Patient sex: F
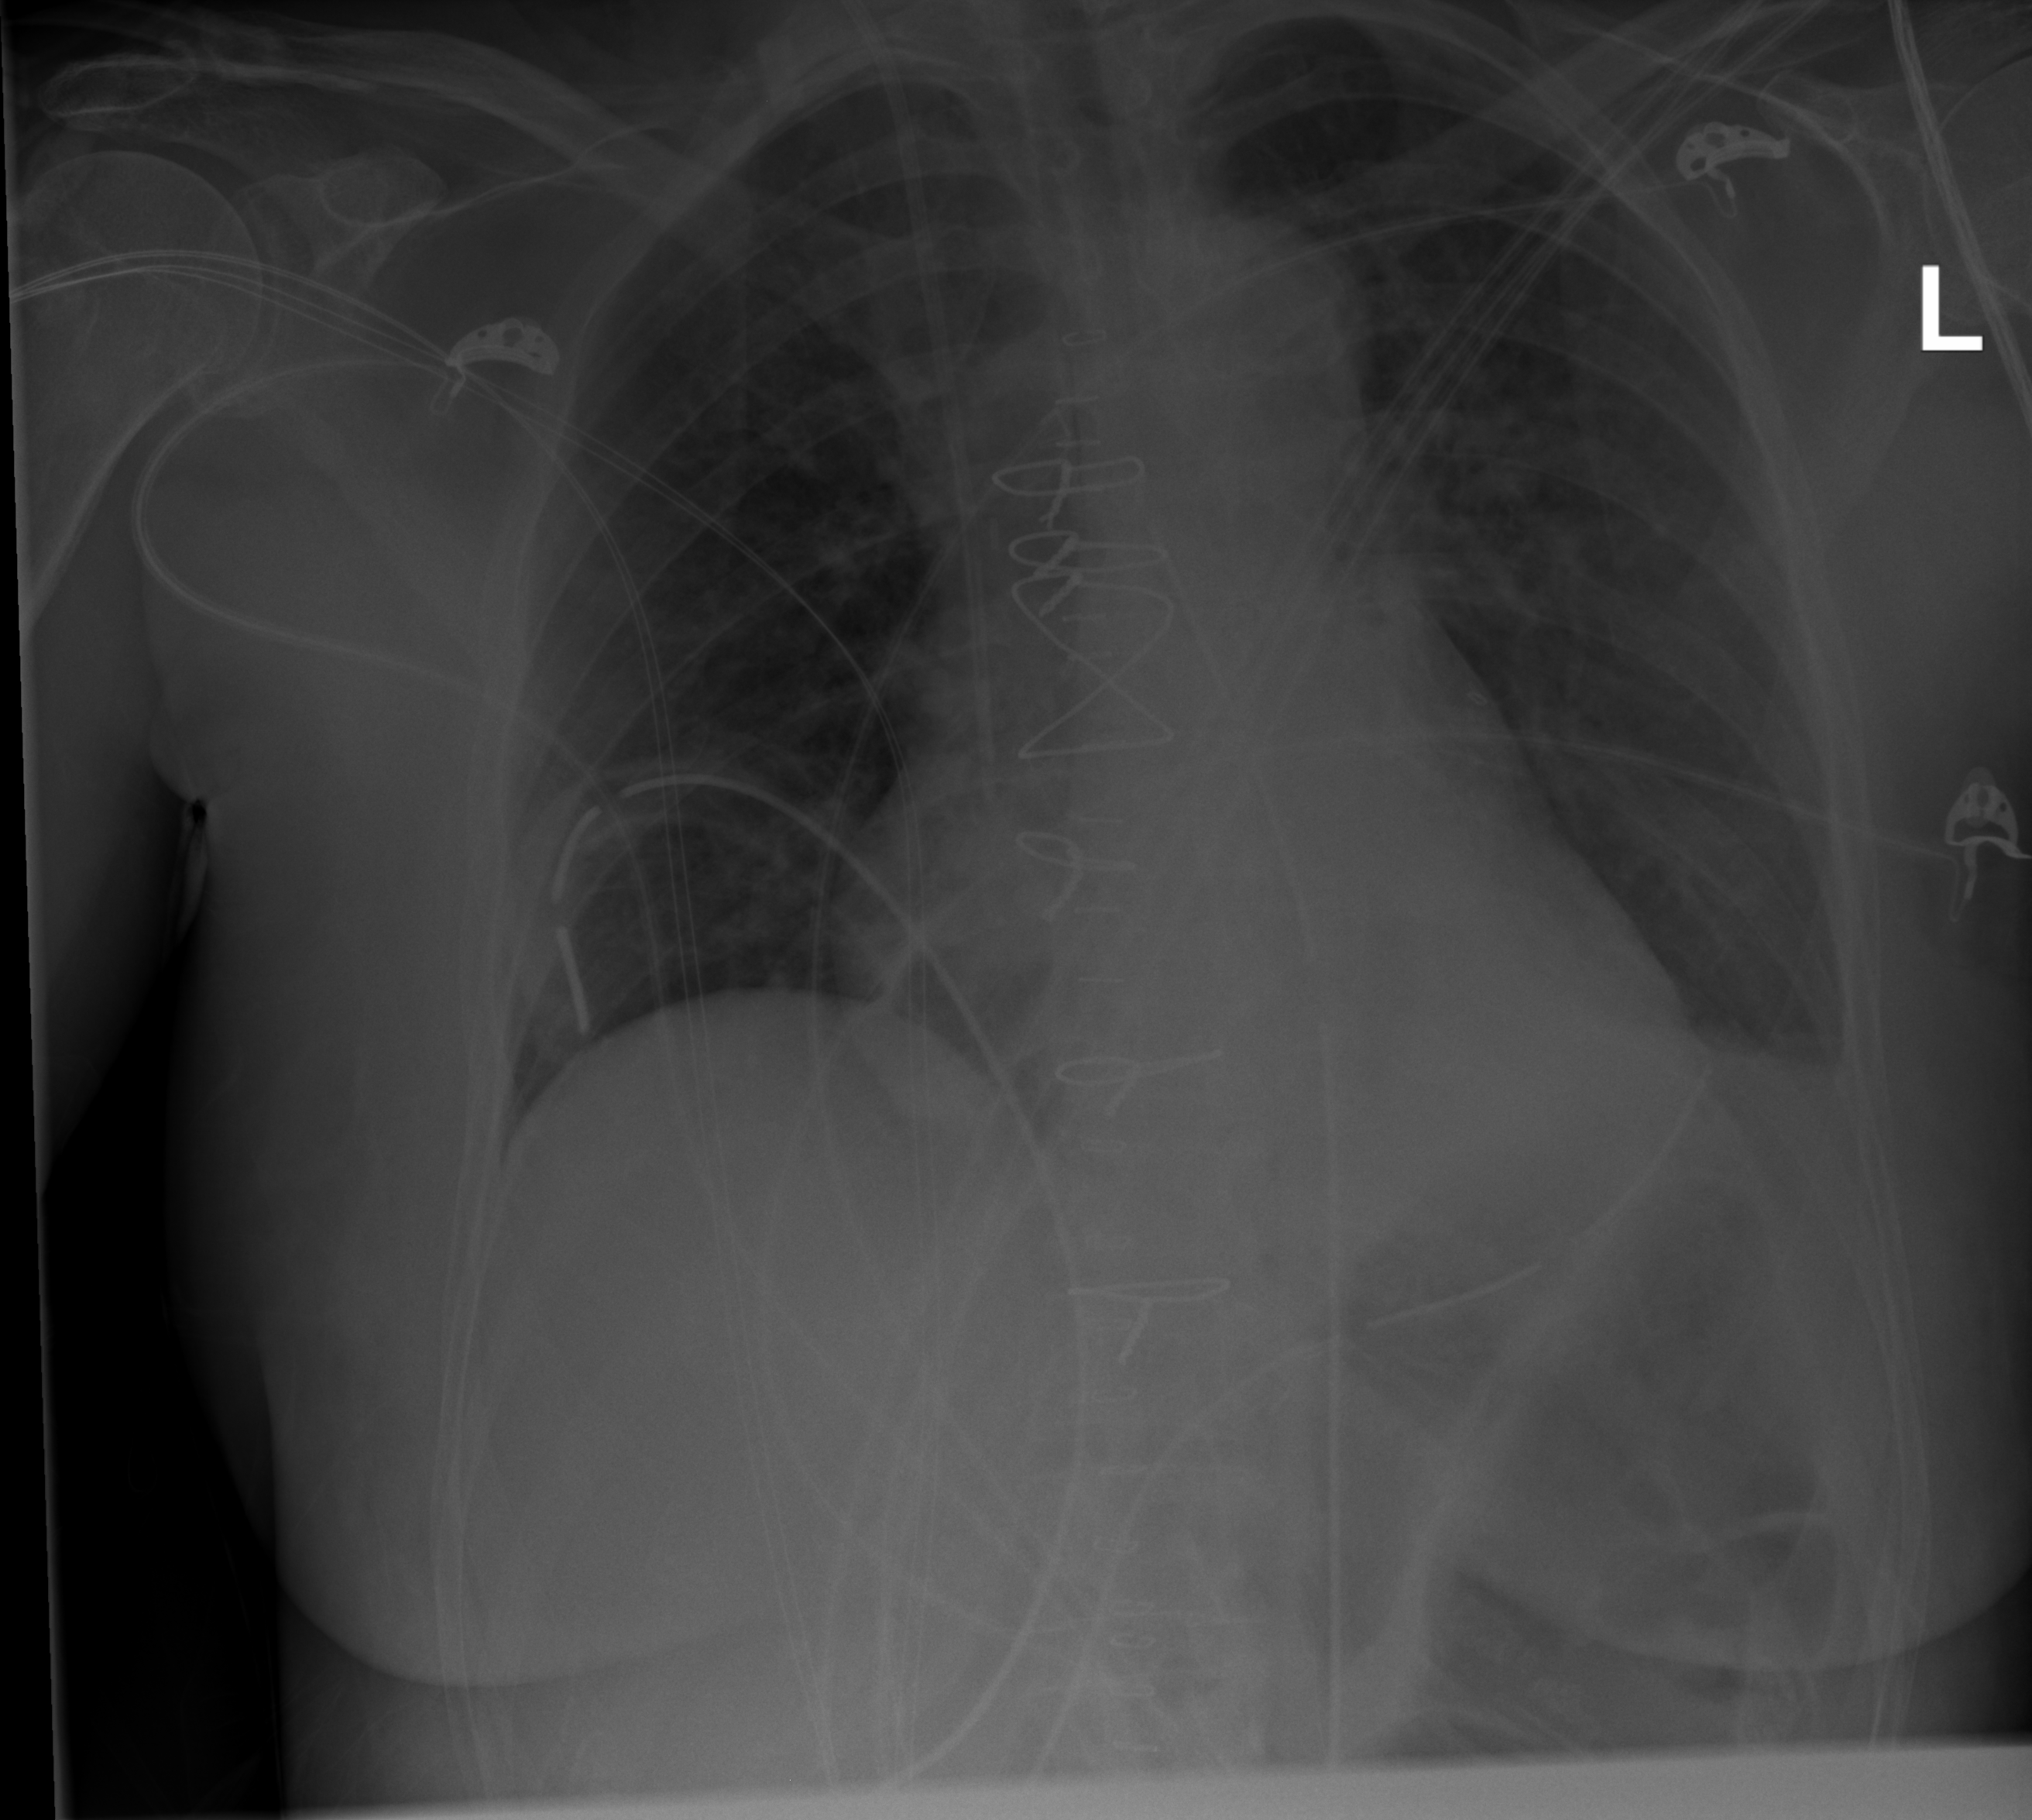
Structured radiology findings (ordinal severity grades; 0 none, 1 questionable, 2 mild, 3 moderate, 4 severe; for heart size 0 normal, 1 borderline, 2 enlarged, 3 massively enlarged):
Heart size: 1
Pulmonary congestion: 1
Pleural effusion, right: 0
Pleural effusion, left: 2
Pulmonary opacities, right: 0
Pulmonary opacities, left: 0
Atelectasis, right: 2
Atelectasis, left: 2